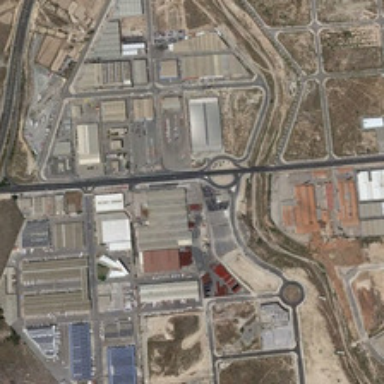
Many buildings and bareland are in an industrial area .